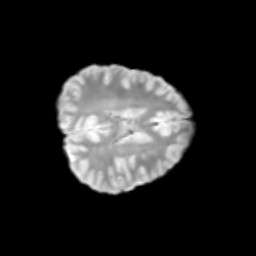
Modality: T2w
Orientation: axial
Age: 12
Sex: female
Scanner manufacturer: siemens
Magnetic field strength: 3 T
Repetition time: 3.8 s
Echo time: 0.07 s